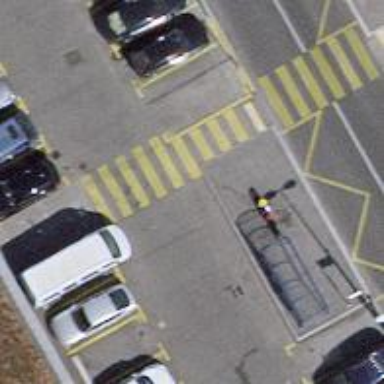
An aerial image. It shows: Uncontrolled zebra crossing on the road.